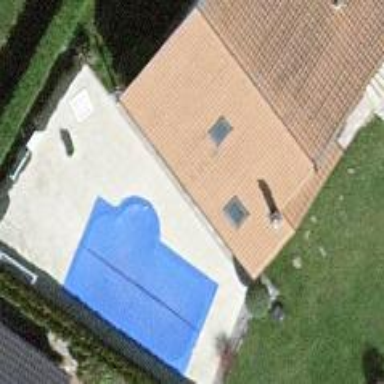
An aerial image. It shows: Swimming pool located in leisure land.